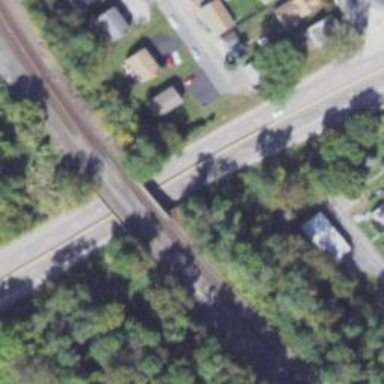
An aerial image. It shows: Railway bridge.